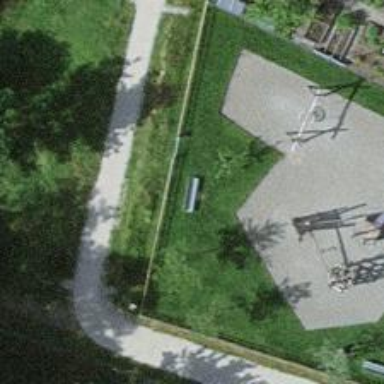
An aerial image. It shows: Bench.